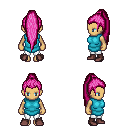
a pixel art fantasy rpg character, female body template, human, tanned skin, teal tunic, white pants, pink extra-long topknot hairstyle, maroon shoes, four views (front, back, left, right), 2x2 character sprite sheet, small pixel art, hard edges, no anti-aliasing